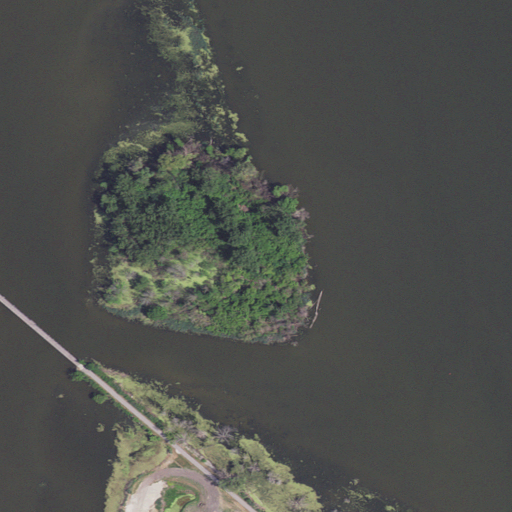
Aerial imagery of island in Michigan named Stony Island containing open water, woody wetlands, and herbaceous wetlands